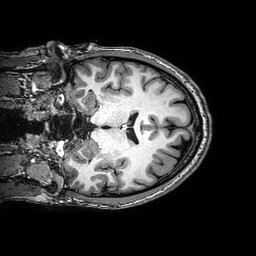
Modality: T1w
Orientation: coronal
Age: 30
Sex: male
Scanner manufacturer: philips
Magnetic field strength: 3 T
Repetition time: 0.008412 s
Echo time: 0.00389 s